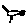
Label: cat